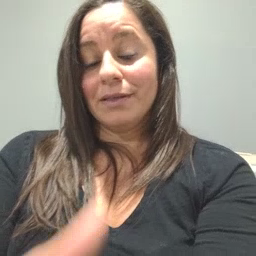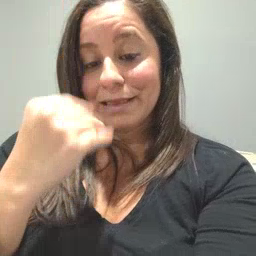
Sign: sleepy